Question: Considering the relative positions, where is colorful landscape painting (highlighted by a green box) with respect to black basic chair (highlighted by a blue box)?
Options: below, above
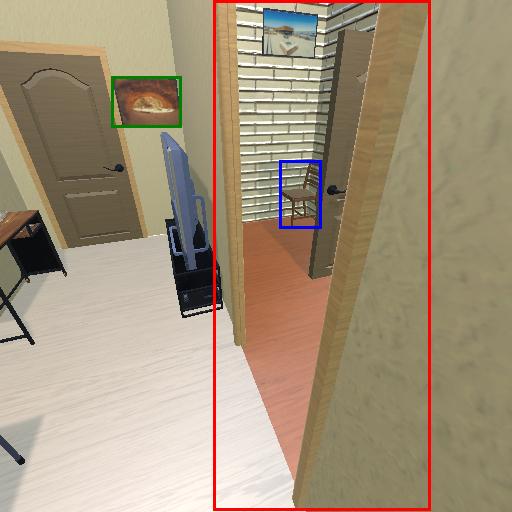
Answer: below